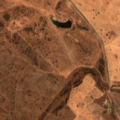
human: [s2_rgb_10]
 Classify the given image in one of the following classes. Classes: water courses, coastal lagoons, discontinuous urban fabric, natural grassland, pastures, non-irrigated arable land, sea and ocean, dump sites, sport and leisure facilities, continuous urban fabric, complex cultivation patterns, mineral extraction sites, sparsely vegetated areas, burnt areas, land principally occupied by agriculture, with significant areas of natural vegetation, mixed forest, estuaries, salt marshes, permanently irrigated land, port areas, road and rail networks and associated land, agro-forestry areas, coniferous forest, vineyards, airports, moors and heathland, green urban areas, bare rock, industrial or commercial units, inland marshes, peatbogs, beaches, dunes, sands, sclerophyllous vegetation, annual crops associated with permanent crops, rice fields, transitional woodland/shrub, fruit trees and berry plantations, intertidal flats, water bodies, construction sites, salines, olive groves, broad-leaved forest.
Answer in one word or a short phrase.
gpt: non-irrigated arable land, complex cultivation patterns, agro-forestry areas